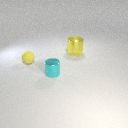
large yellow metal cylinder to the right of small cyan metal cylinder